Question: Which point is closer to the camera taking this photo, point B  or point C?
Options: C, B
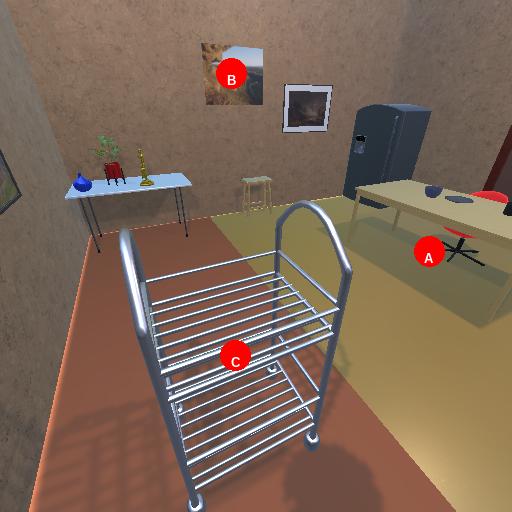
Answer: C